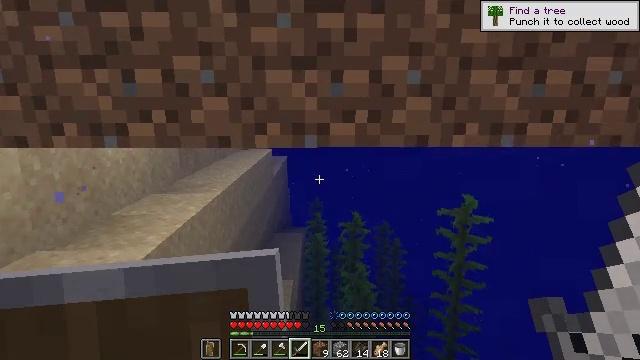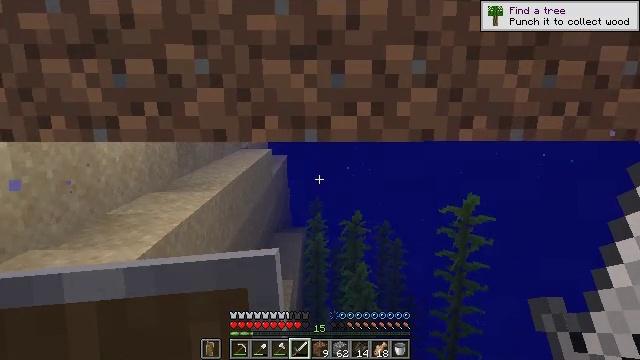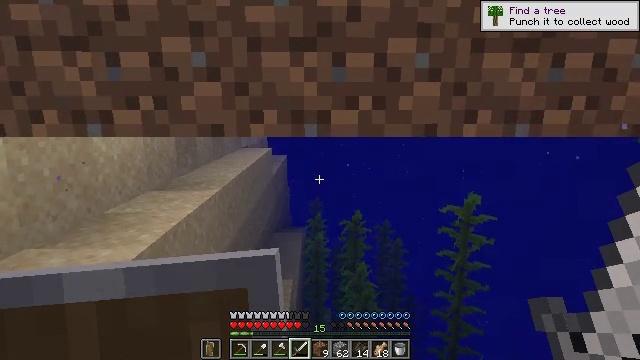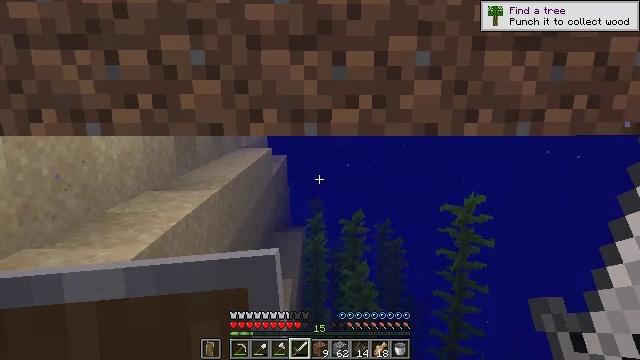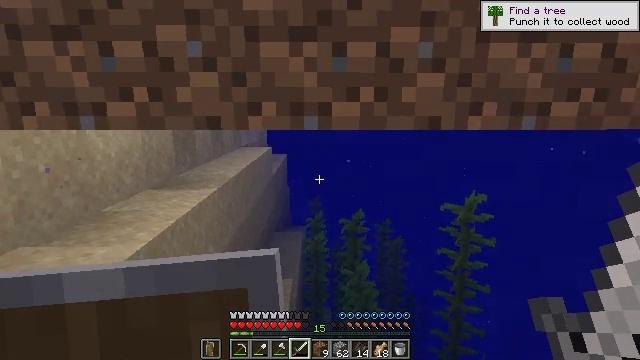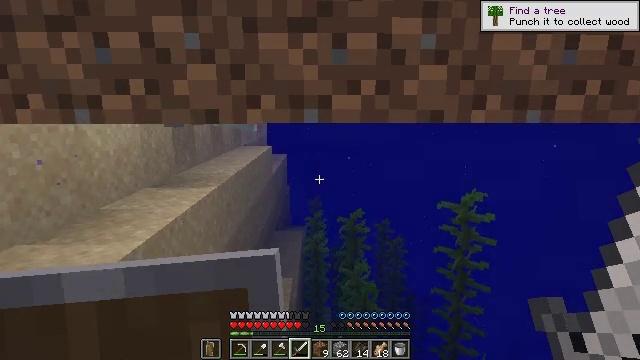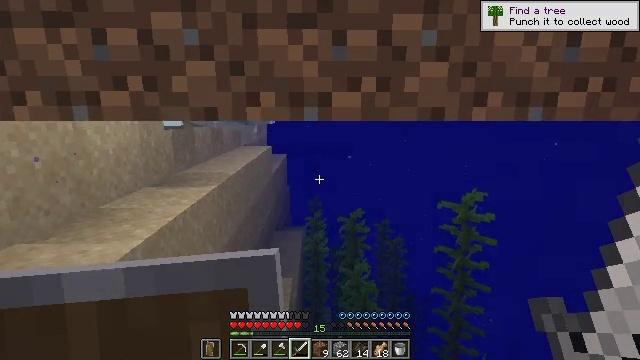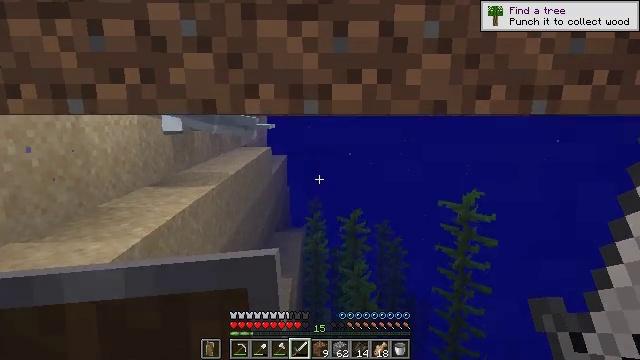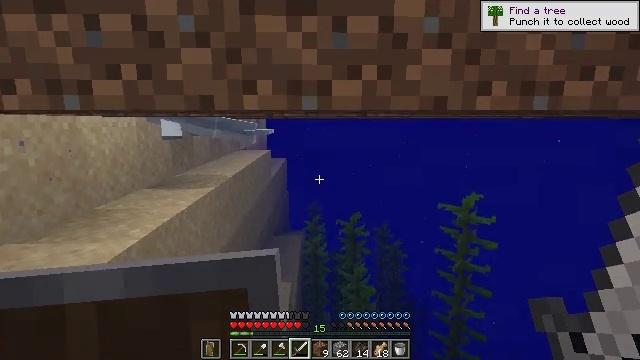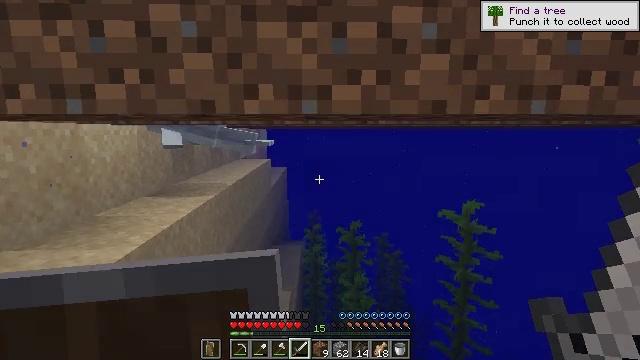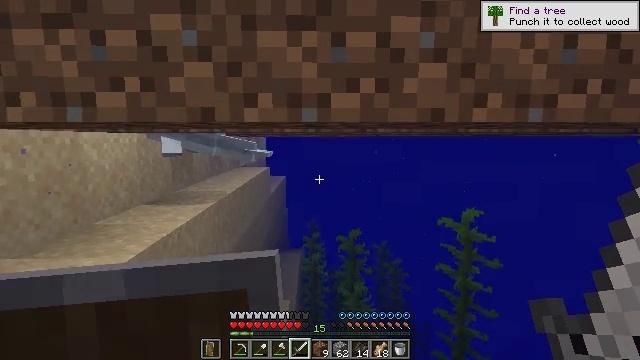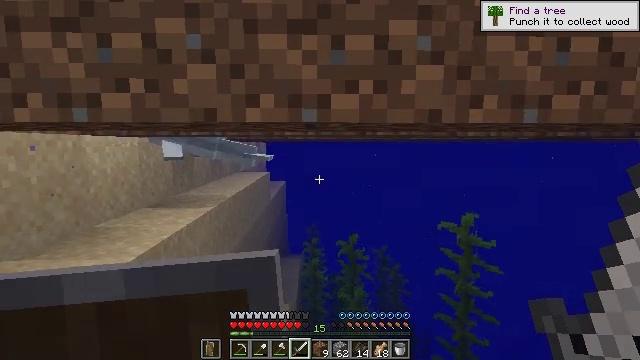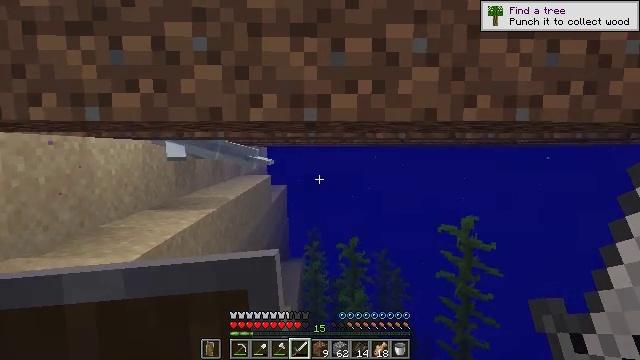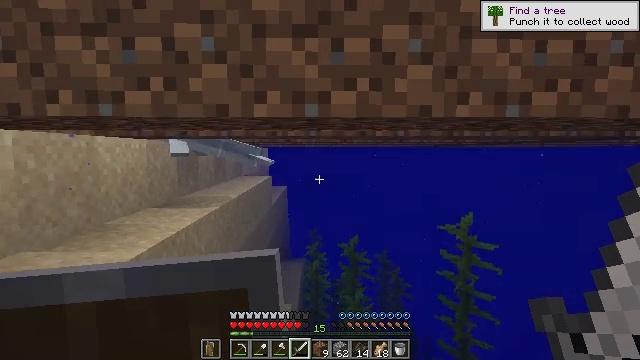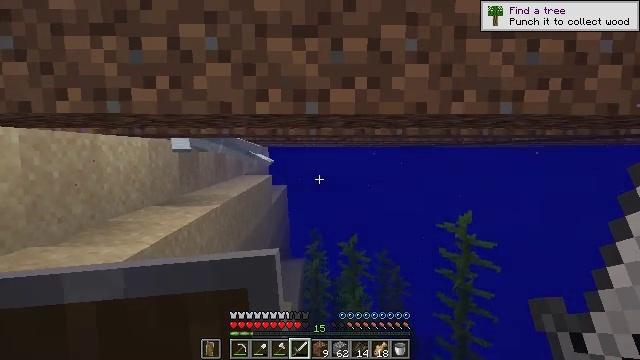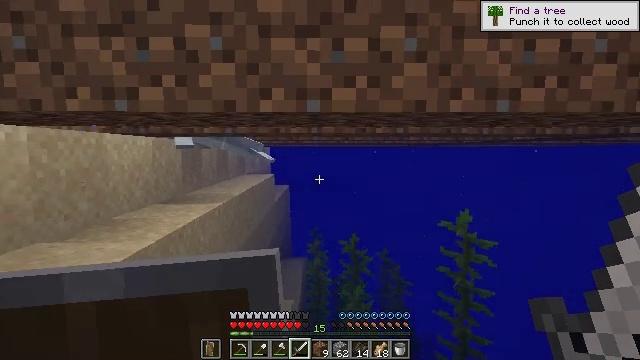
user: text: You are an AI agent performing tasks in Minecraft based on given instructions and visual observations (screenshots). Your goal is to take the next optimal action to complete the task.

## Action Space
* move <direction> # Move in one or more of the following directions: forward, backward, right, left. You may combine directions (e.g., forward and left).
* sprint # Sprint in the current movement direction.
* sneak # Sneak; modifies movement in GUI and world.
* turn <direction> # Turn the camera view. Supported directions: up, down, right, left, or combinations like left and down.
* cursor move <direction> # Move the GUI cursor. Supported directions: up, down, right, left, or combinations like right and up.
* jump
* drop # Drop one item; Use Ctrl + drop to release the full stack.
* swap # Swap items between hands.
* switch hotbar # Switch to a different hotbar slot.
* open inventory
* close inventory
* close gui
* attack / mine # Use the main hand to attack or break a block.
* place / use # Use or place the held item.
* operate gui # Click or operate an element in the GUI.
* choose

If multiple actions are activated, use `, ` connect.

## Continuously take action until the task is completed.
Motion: motion action
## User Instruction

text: Harvest sugar cane from the plant.
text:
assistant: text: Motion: no_op
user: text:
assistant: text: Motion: no_op
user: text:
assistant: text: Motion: no_op
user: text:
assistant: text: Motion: no_op
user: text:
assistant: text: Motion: no_op
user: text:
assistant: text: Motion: no_op
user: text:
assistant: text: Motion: no_op
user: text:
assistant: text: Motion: no_op
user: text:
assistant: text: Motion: move back, turn up
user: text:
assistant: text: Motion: move back, turn up
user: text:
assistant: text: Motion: move back, turn up
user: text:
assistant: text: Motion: move back
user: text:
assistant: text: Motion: move back
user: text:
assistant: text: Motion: move back
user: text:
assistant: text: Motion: move back
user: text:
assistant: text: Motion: turn left
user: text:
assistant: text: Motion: turn left
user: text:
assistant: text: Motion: turn left
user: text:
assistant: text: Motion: move forward
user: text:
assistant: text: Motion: move forward, turn left
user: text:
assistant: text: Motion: move forward, turn left
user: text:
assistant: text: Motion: move forward
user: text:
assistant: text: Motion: move forward
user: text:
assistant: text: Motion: move forward, turn right
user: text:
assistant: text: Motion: move forward
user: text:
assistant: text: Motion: move forward and move right
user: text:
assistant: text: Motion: move forward and move right
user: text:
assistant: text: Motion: move forward and move right
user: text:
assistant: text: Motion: move forward and move right
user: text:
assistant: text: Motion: move forward